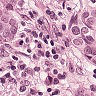
Metastatic tissue present: yes